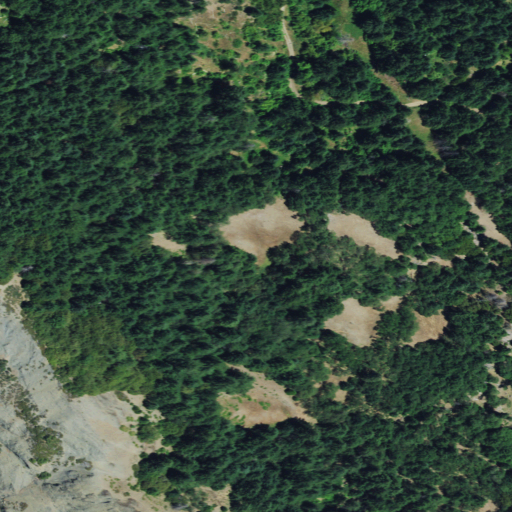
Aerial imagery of ridge(s) in California named Eaton Roughs containing evergreen forest, shrub, mixed forest, deciduous forest, open development, and low intensity development